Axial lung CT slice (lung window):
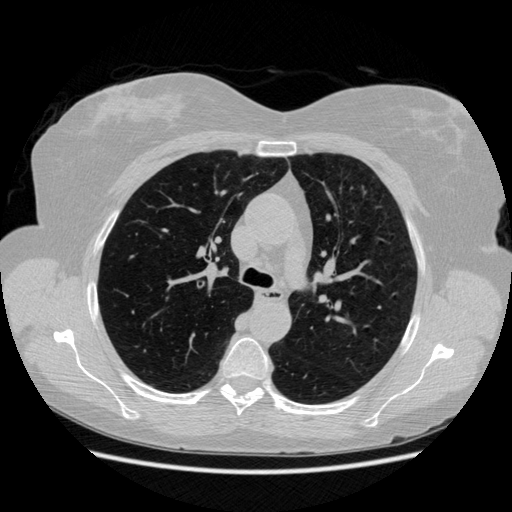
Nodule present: no